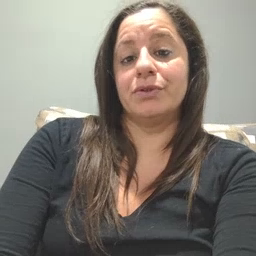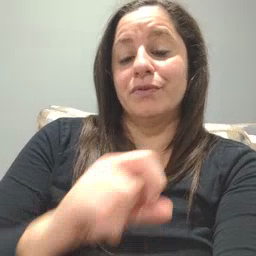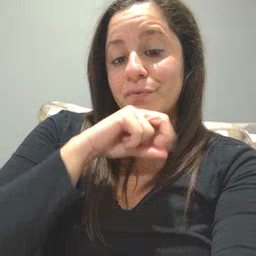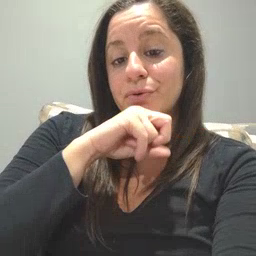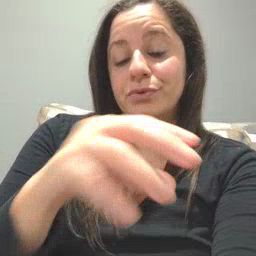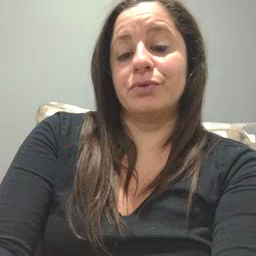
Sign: frog